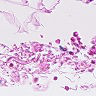
Metastatic tissue present: no